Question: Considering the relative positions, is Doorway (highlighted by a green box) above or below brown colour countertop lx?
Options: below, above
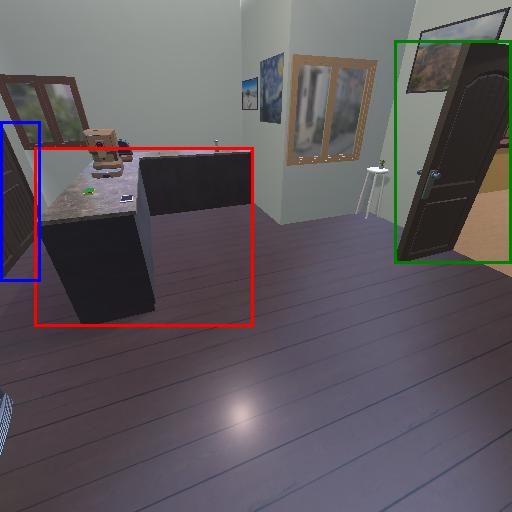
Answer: below